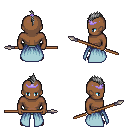
a pixel art fantasy rpg character, male body template, human, dark skin, overskirt, teal pants, gray mohawk hairstyle, purple tiara, maroon shoes, spear, four views (front, back, left, right), 2x2 character sprite sheet, small pixel art, hard edges, no anti-aliasing